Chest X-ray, PA view. Patient: 36 years old, sex F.
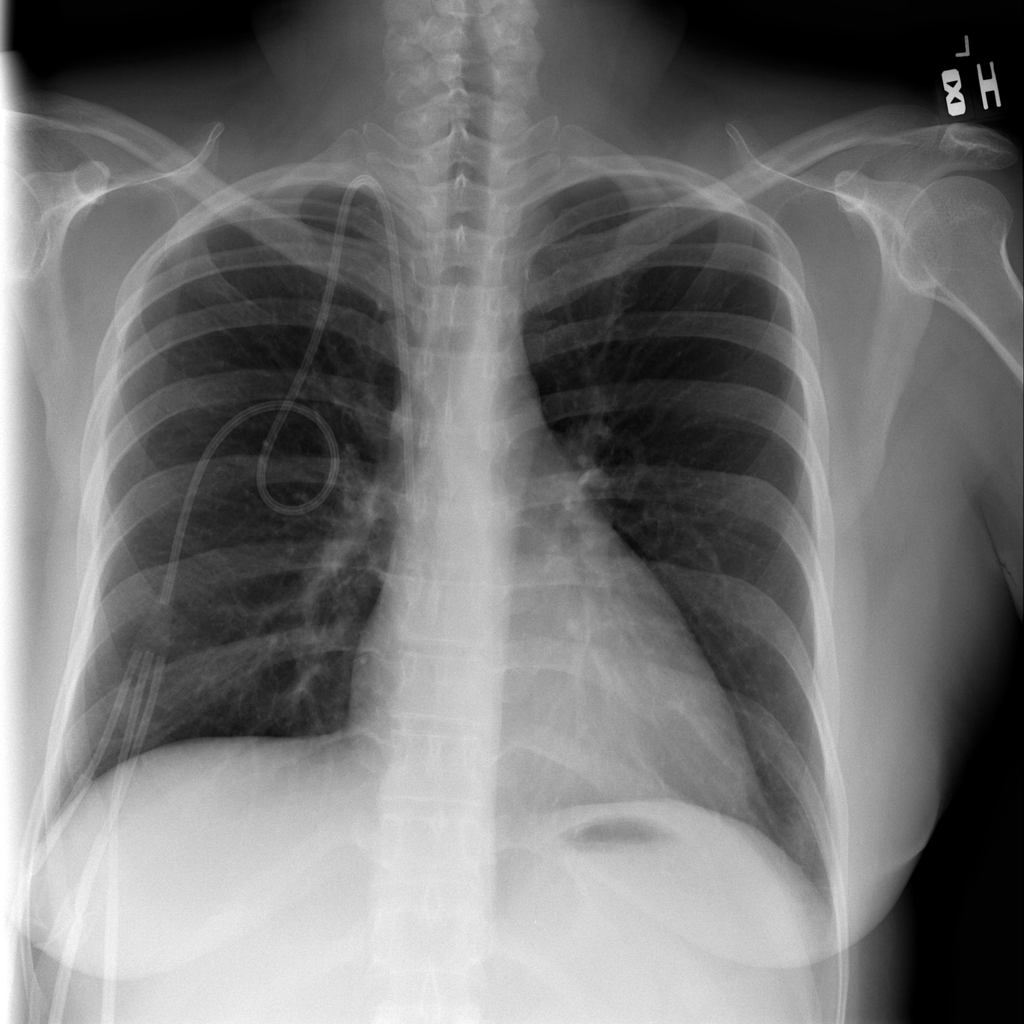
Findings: No Finding